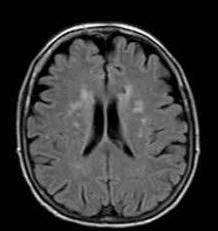
Label: notumor